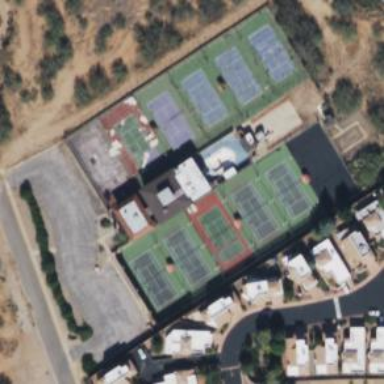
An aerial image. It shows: Tennis court on pitch.